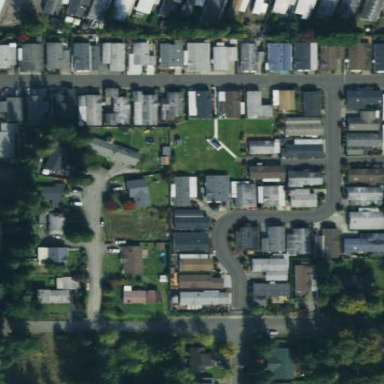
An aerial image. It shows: Residential area known as trailer park.